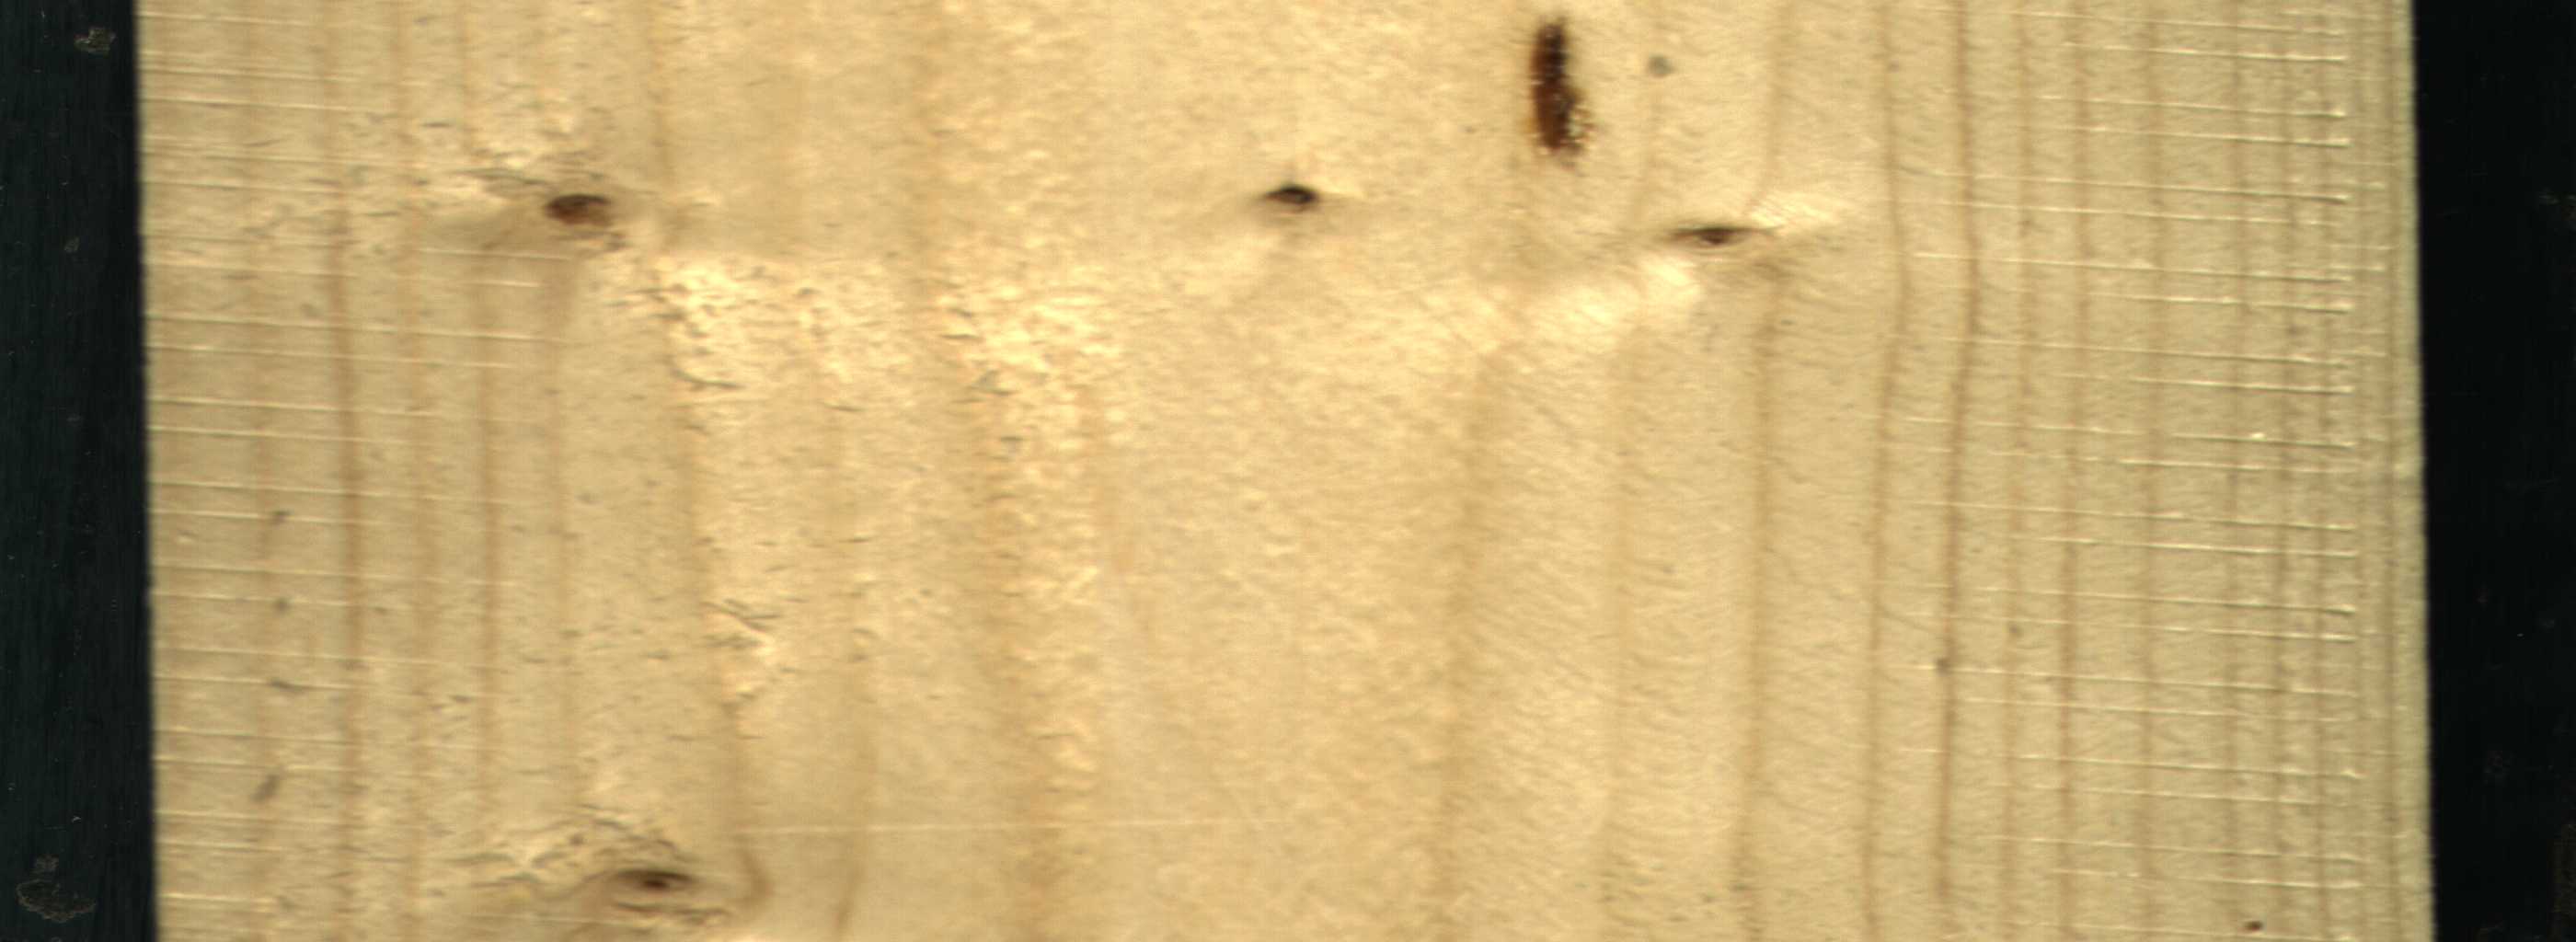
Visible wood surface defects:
resin
Live_Knot
Live_Knot
Live_Knot
Live_Knot